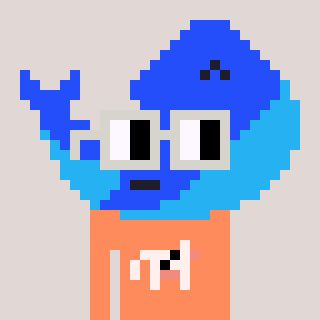
a pixel art character with square light gray glasses, a whale-shaped head and a peachy-colored body on a warm background